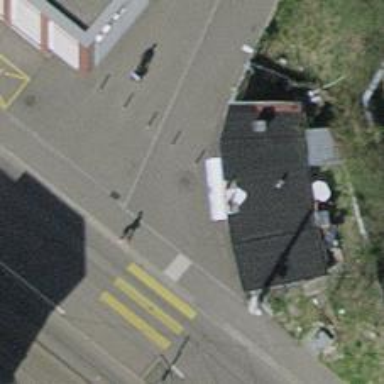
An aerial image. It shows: Bollard.